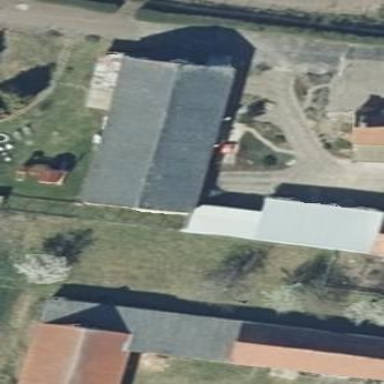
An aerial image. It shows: Building with gabled roof oriented along and colored grey.